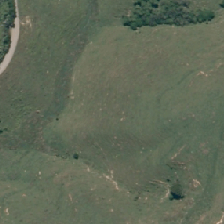
Land cover: broadleaved_indigenous_hardwood